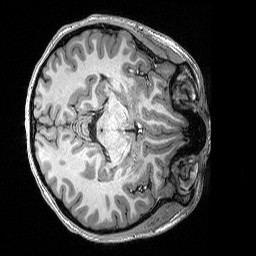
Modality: T1w
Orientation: axial
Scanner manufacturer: siemens
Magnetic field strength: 3 T
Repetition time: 2.53 s
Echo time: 0.0033 s